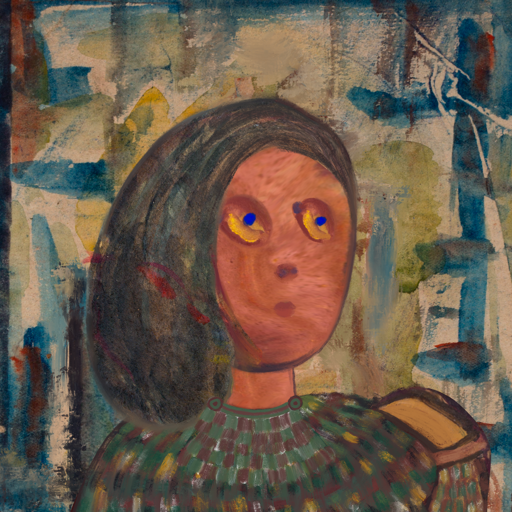
Background: Orphan, Head And Neck Side: Mother_And_Son_Mother, Face Side: Mother_And_Son_Son, Bust: After_Raid, Hair Side: Gypsy_Mother, Head Accessory: Blank, Second Necklace: After_Raid, Necklace: Blank, Baby: Blank